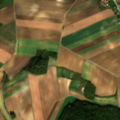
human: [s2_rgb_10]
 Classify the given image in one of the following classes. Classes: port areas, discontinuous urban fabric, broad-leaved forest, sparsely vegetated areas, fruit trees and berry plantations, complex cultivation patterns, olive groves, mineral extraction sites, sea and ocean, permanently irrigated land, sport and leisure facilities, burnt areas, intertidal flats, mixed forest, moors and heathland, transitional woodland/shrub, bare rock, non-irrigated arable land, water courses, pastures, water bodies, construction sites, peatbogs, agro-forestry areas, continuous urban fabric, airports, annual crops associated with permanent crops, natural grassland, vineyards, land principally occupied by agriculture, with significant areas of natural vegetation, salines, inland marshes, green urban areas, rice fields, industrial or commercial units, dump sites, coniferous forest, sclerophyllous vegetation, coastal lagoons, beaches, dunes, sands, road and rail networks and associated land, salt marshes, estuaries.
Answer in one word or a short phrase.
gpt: discontinuous urban fabric, non-irrigated arable land, land principally occupied by agriculture, with significant areas of natural vegetation, broad-leaved forest